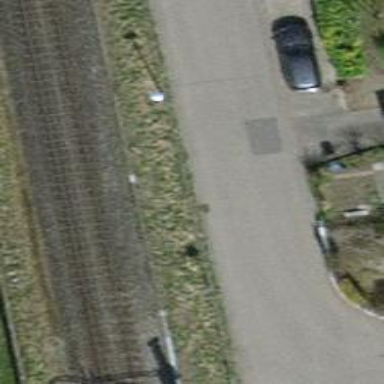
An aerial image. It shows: Residential road with asphalt surface.